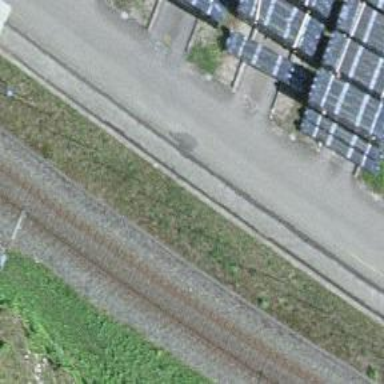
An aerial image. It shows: Disused railway spur with single track.